Question: "The digest is missing" in xcode organizer for iPhone 4S.
Anybody knows what this means?
I have used the iPhone for testing/development before without problems, and my other iPhone is working just fine... I formatted the MacBook Pro, and everything else is working fine.
See image:
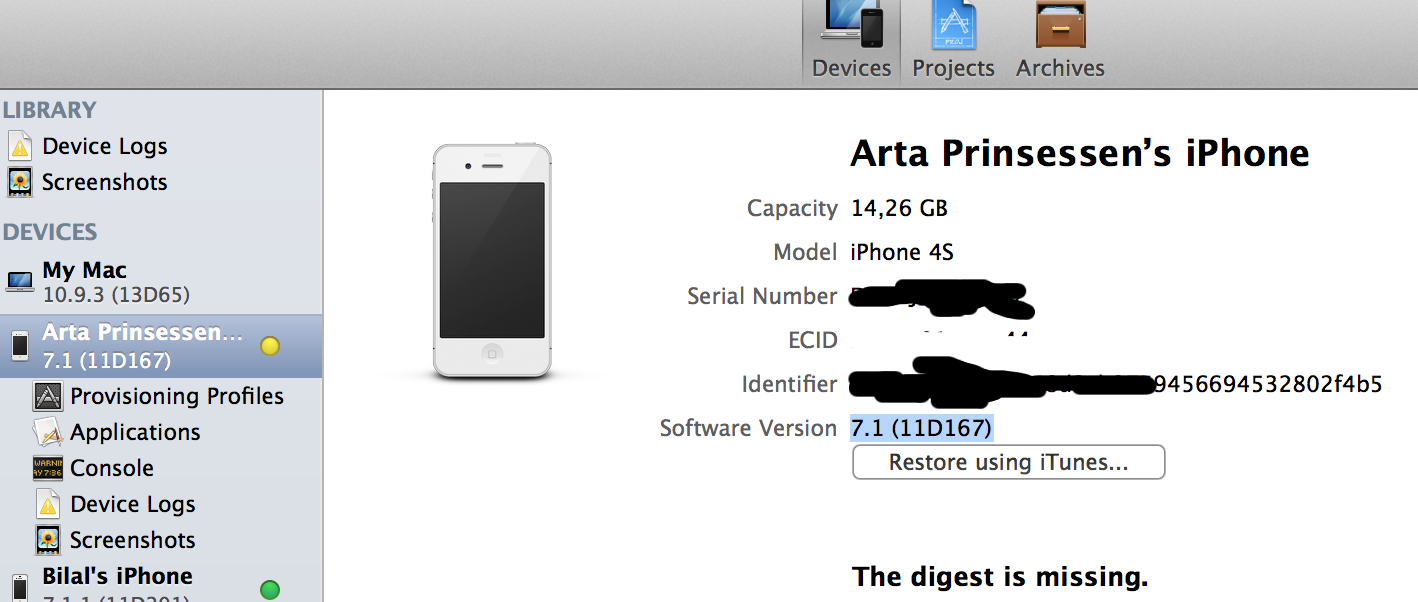
Answer: Disconnect the phone/USB from your Mac and reconnected it, restarted Xcode and it worked.